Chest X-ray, PA view. Patient: 46 years old, sex F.
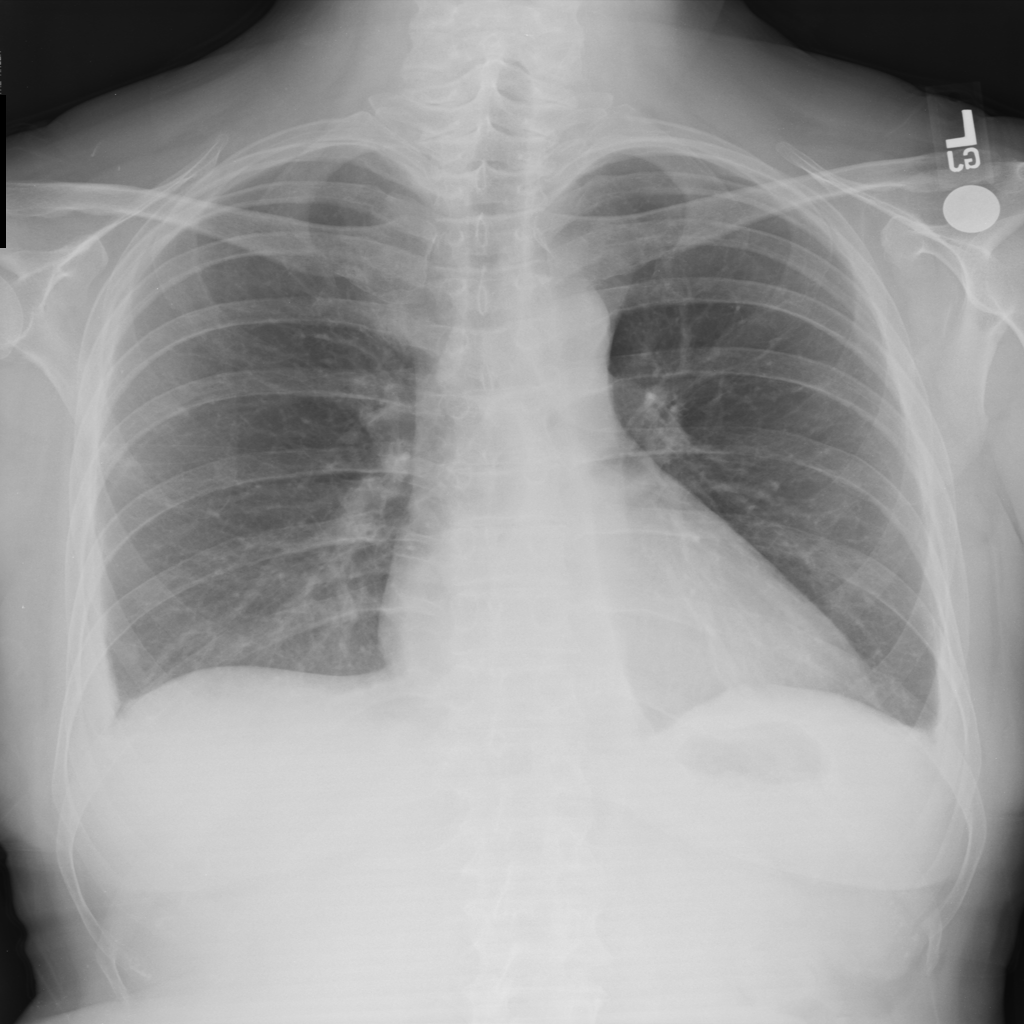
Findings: Pleural_Thickening